Field crop: maize
Growth stage: 2
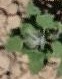
Species: chenopodium